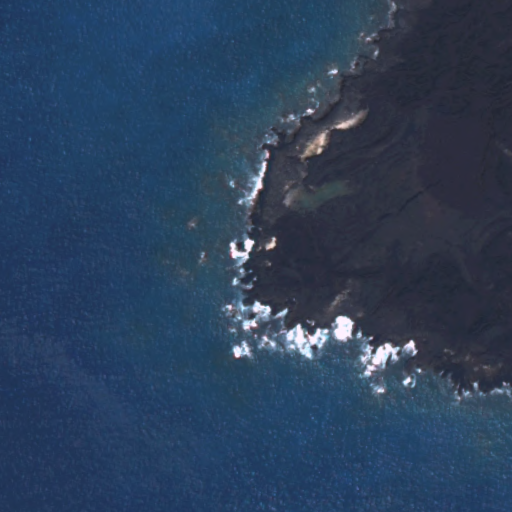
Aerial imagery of cape in Hawaii named Nukuele Point containing only unknown